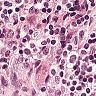
Metastatic tissue present: no